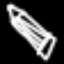
Label: pencil